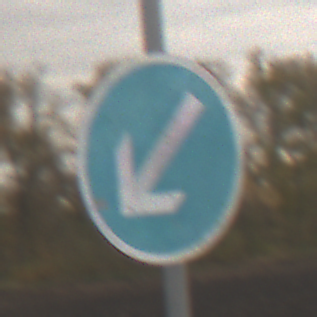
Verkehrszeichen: VorgeschriebeneVorbeifahrtLinks
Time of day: MorningAfternoon
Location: Outdoor (Nature)
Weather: Overcast
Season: NotSpecified
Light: Natural